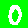
Digit: 0